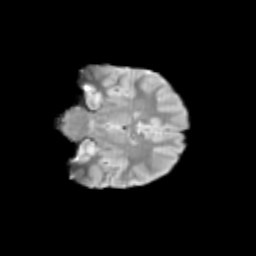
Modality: T2w
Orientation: coronal
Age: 9
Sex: female
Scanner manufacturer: siemens
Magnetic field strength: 3 T
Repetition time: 3.8 s
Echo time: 0.07 s